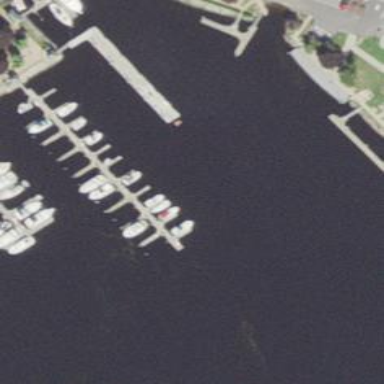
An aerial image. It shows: Man-made pier.